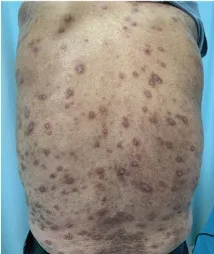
Clinical manifestations of this patient. The clinical features on the back.
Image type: medical_photograph (skin_photograph)